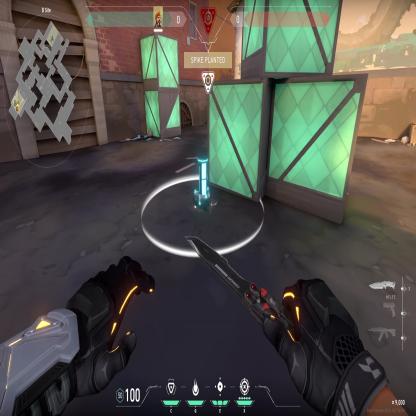
Label: planted spike